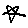
Label: star